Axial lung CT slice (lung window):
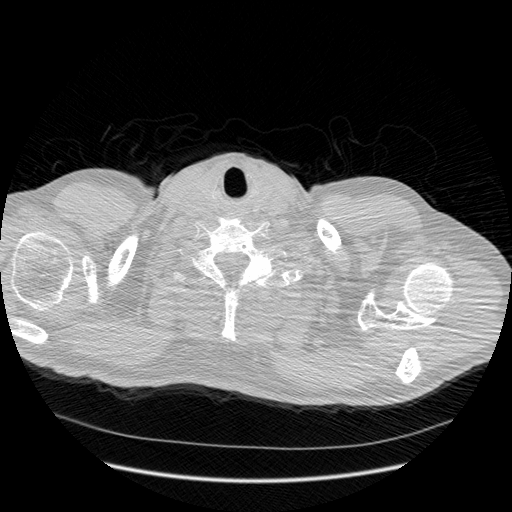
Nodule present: no